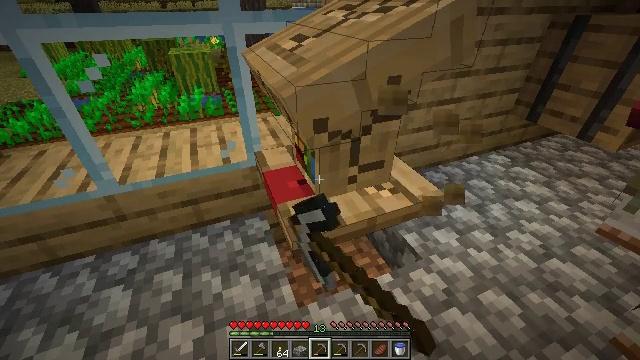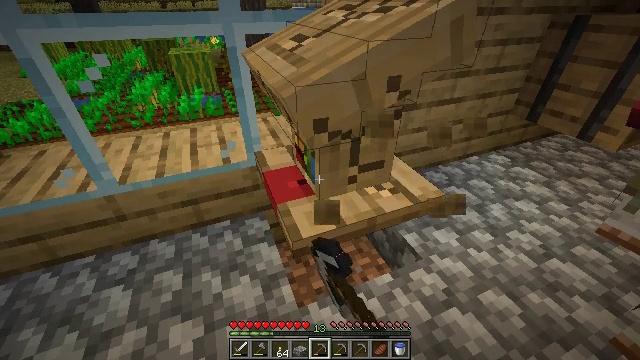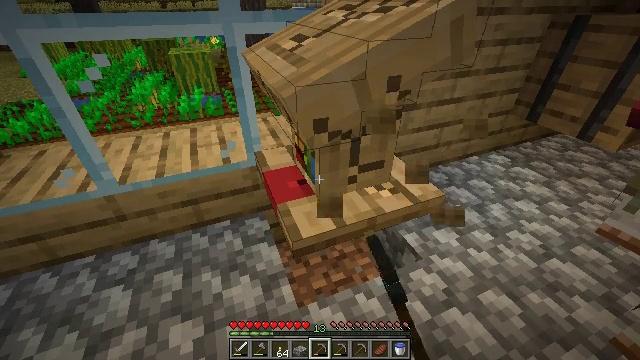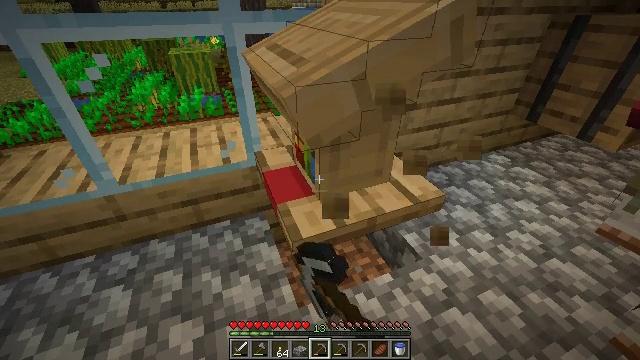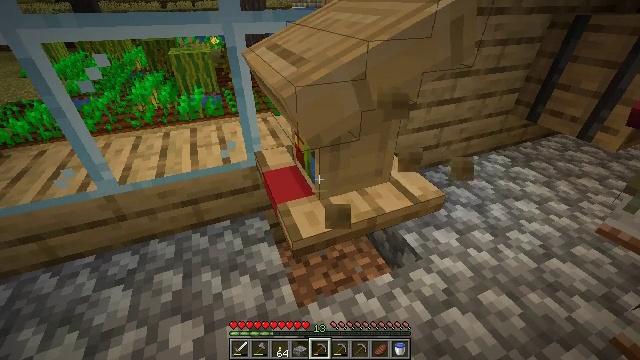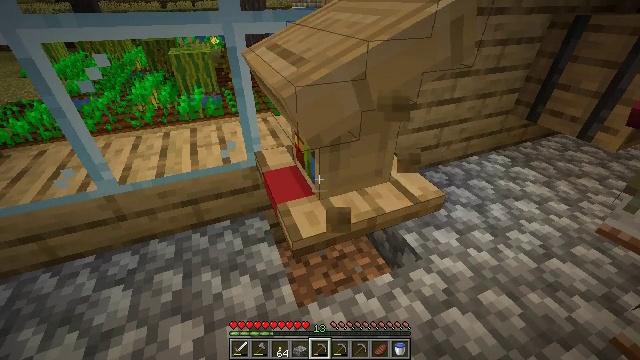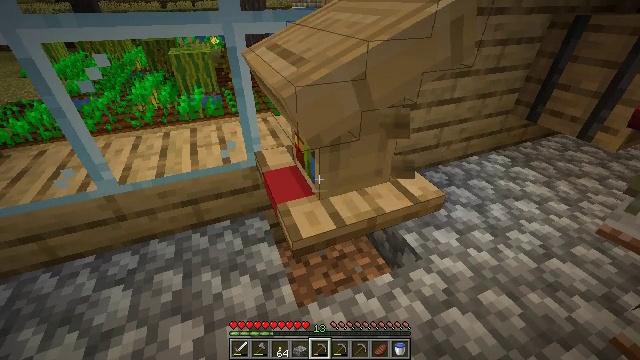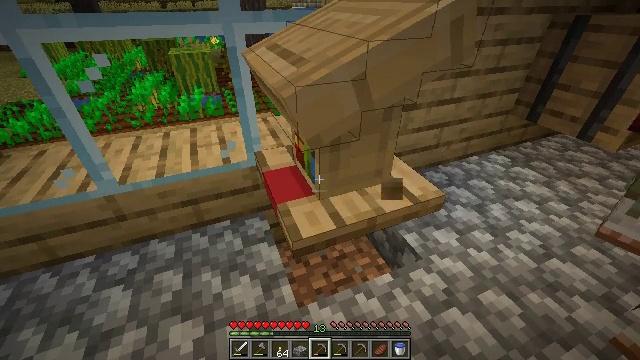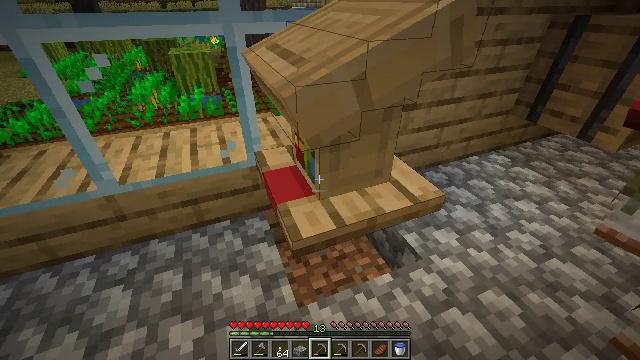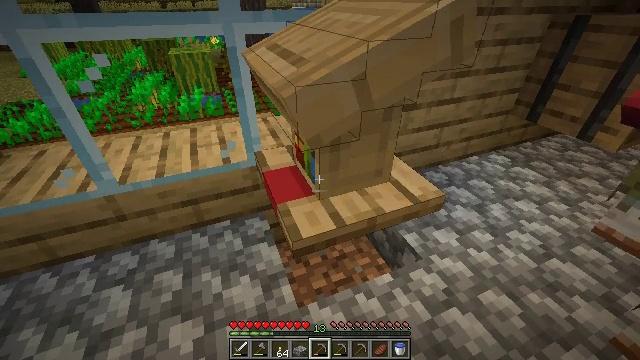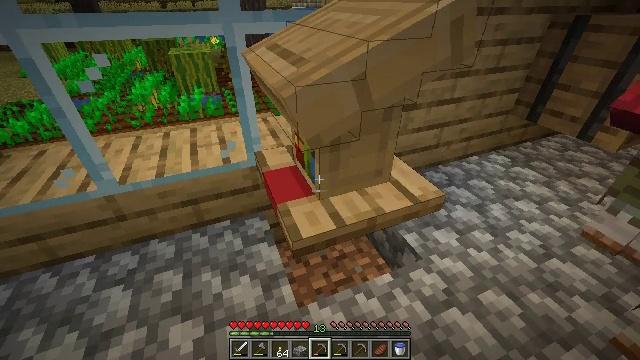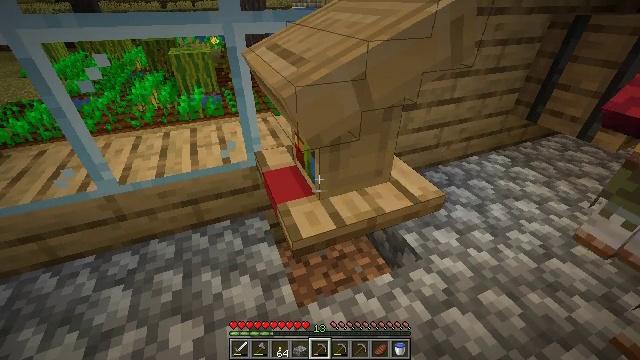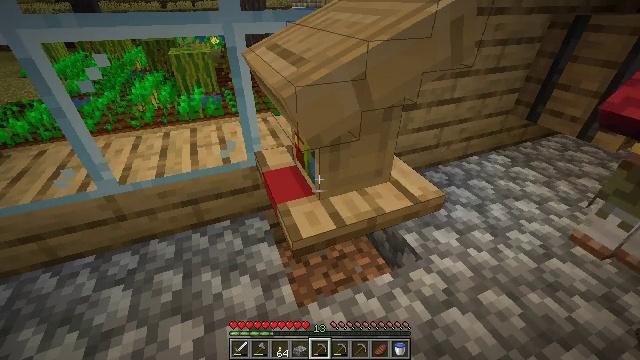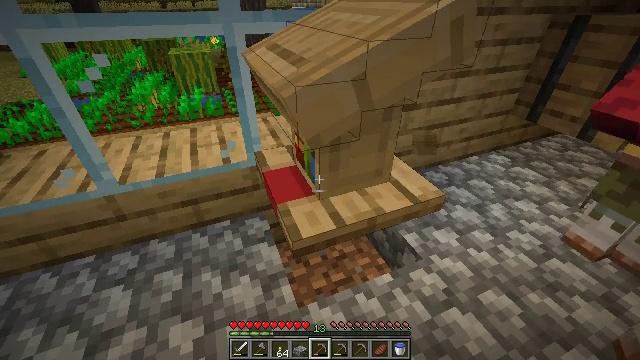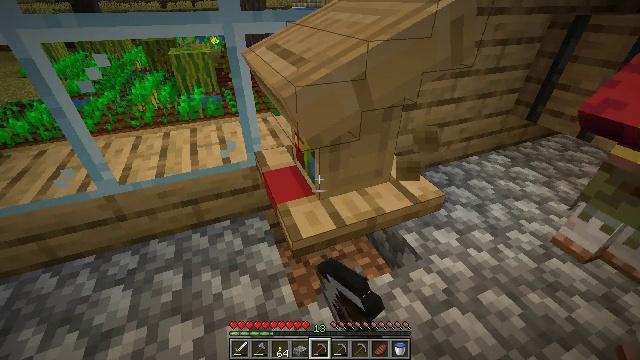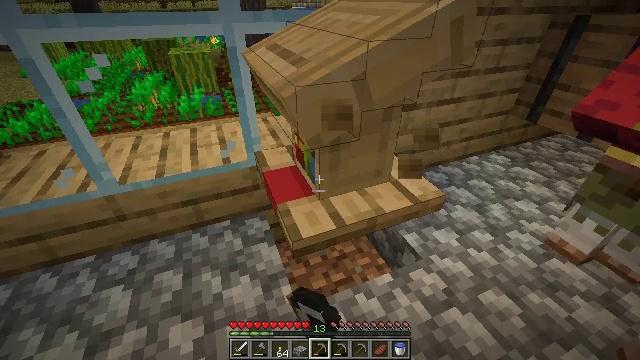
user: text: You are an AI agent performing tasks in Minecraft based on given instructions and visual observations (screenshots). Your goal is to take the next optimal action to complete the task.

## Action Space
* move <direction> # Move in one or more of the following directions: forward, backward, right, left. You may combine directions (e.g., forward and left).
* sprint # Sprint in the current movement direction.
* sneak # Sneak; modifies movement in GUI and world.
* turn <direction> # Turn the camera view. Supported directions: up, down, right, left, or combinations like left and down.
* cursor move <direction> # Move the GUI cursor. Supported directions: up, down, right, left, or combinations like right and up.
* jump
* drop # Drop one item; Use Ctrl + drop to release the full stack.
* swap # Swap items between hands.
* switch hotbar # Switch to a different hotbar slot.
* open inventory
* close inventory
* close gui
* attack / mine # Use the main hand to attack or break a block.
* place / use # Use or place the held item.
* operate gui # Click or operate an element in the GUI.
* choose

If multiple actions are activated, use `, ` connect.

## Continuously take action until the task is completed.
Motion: motion action
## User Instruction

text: Mine the lectern.
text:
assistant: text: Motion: attack / mine
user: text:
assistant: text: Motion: attack / mine
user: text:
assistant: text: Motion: no_op
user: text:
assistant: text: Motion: no_op
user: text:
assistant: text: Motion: no_op
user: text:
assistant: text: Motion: no_op
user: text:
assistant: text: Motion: no_op
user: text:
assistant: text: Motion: no_op
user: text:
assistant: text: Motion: no_op
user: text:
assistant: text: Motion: no_op
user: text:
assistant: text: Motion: no_op
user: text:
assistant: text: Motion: no_op
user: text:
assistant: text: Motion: attack / mine
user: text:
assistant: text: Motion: attack / mine
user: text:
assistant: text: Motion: attack / mine
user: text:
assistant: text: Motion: attack / mine
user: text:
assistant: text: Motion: attack / mine
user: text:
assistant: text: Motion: attack / mine
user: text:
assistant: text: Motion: attack / mine
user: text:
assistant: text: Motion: attack / mine
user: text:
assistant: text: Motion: attack / mine
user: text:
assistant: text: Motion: attack / mine
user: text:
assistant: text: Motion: attack / mine
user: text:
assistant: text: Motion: attack / mine
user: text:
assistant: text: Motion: attack / mine
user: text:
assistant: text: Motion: attack / mine
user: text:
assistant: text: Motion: attack / mine
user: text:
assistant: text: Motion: attack / mine
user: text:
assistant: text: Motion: attack / mine
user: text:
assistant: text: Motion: attack / mine